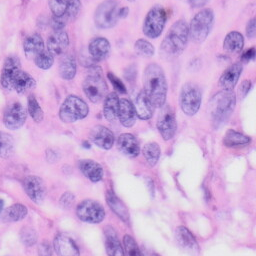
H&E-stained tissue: Skin